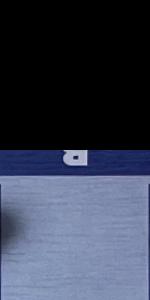
Label: Empty